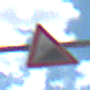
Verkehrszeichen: Steigung10
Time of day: Midday
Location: Outdoor (Nature)
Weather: PartlyCloudy
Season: NotSpecified
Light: Natural